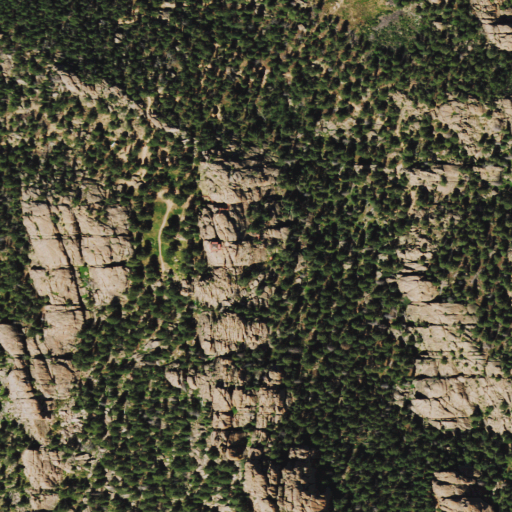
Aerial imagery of mountains in Colorado named Rampart Range containing evergreen forest and grassland